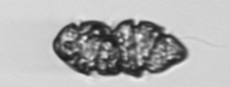
Label: Margalefidinium